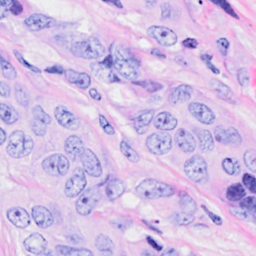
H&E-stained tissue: Breast